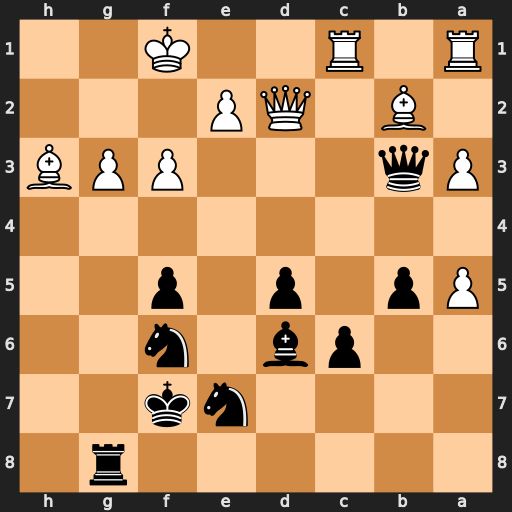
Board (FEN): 6r1/4nk2/2pb1n2/Pp1p1p2/8/Pq3PPB/1B1QP3/R1R2K2
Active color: b
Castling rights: -
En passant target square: -
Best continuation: Ne4 fxe4 Qxg3